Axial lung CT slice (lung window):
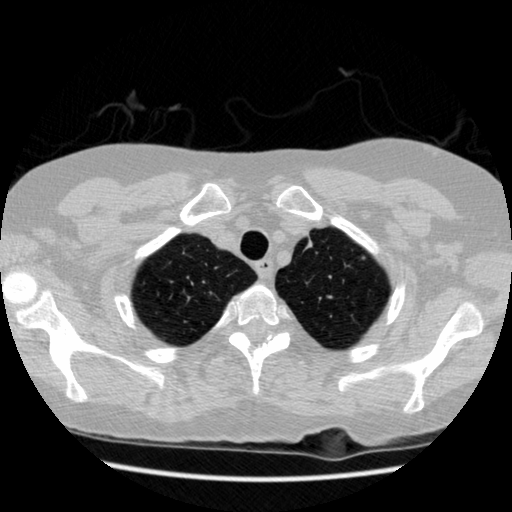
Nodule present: no